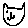
Label: cat